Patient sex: M
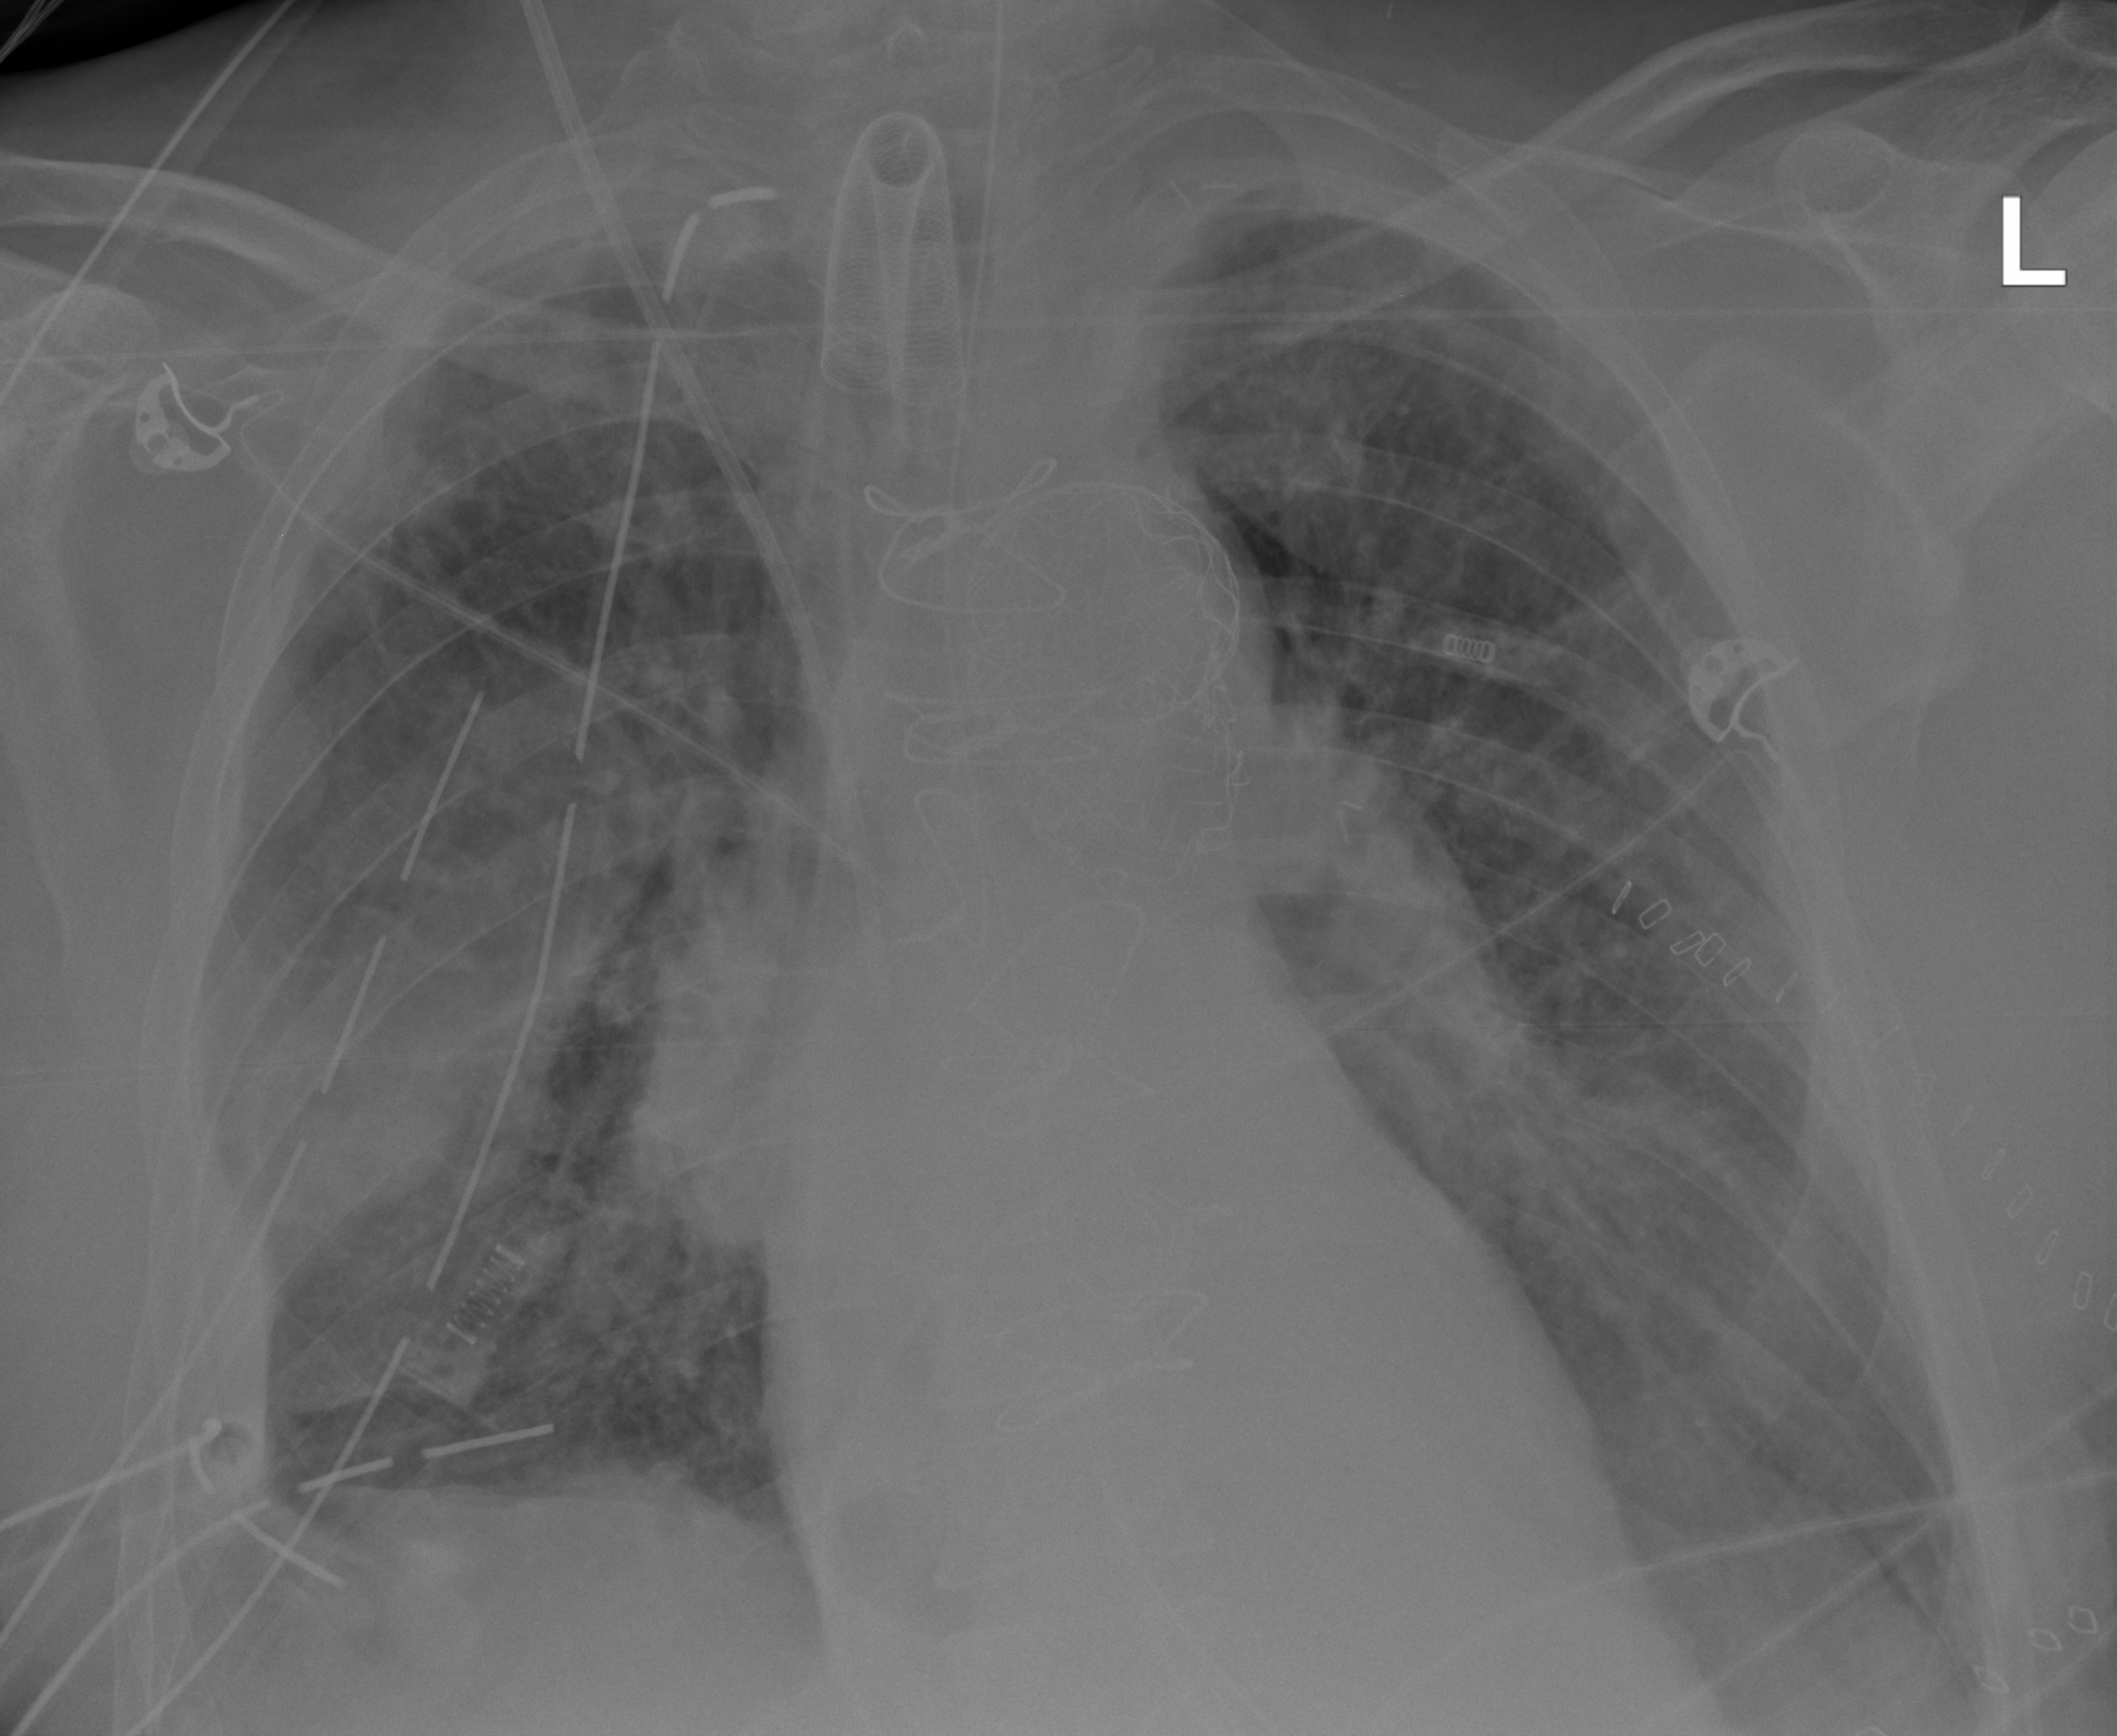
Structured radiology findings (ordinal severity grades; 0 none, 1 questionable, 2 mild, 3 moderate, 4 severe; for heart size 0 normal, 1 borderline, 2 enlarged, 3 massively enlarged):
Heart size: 0
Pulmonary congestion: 2
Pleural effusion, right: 2
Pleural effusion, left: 0
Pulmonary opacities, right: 2
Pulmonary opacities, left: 2
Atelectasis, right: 2
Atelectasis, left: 2